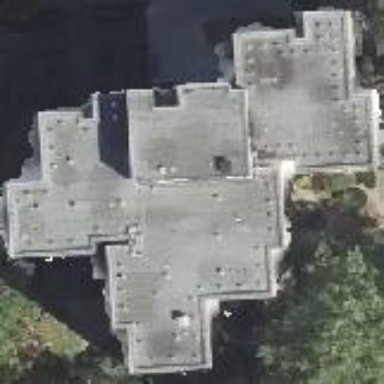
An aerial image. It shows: Flat-roofed apartment building.